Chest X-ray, PA view. Patient: 43 years old, sex F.
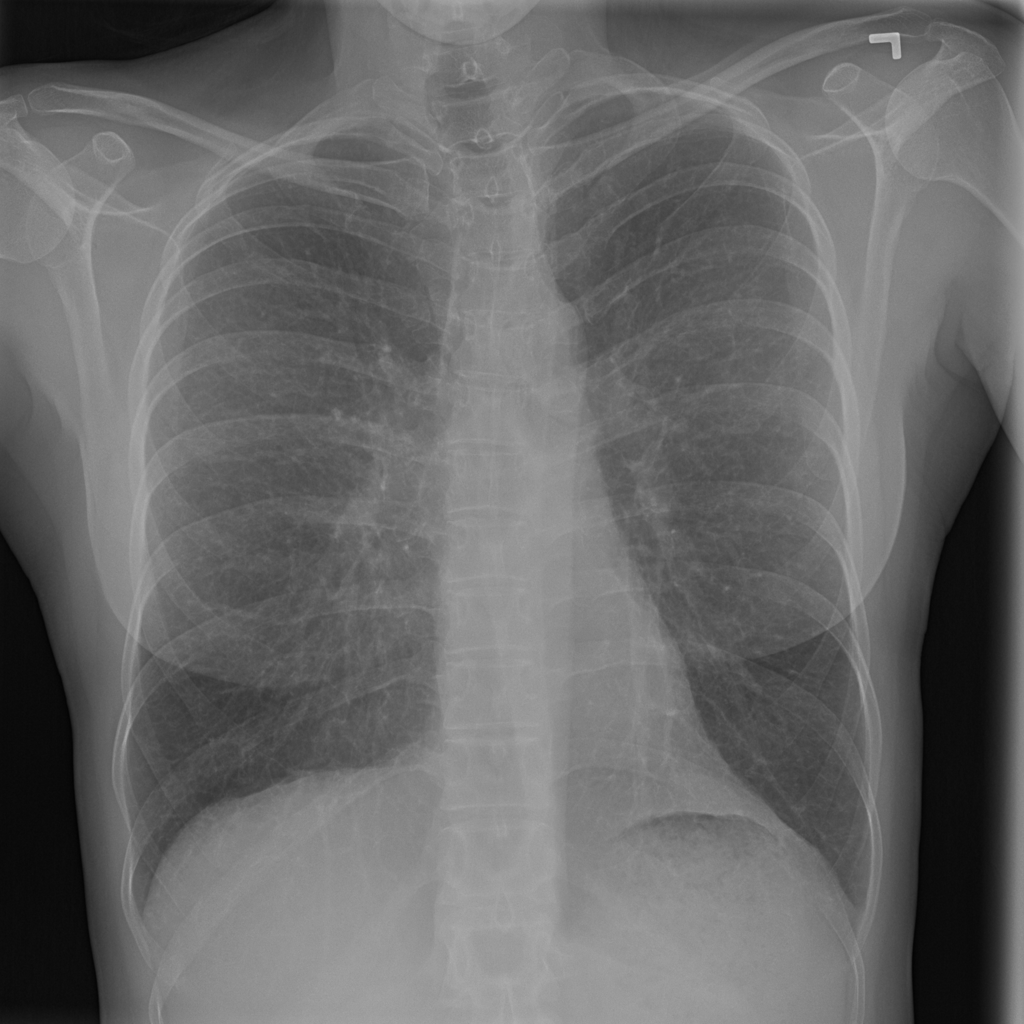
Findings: No Finding